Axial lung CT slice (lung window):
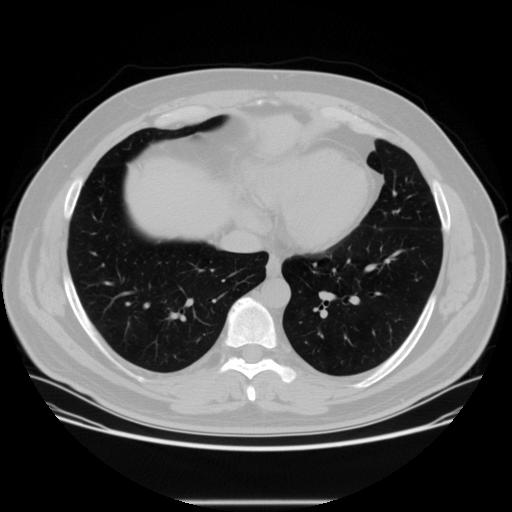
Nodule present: no